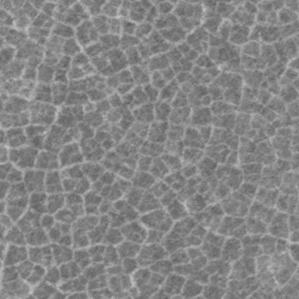
Label: frost